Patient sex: F
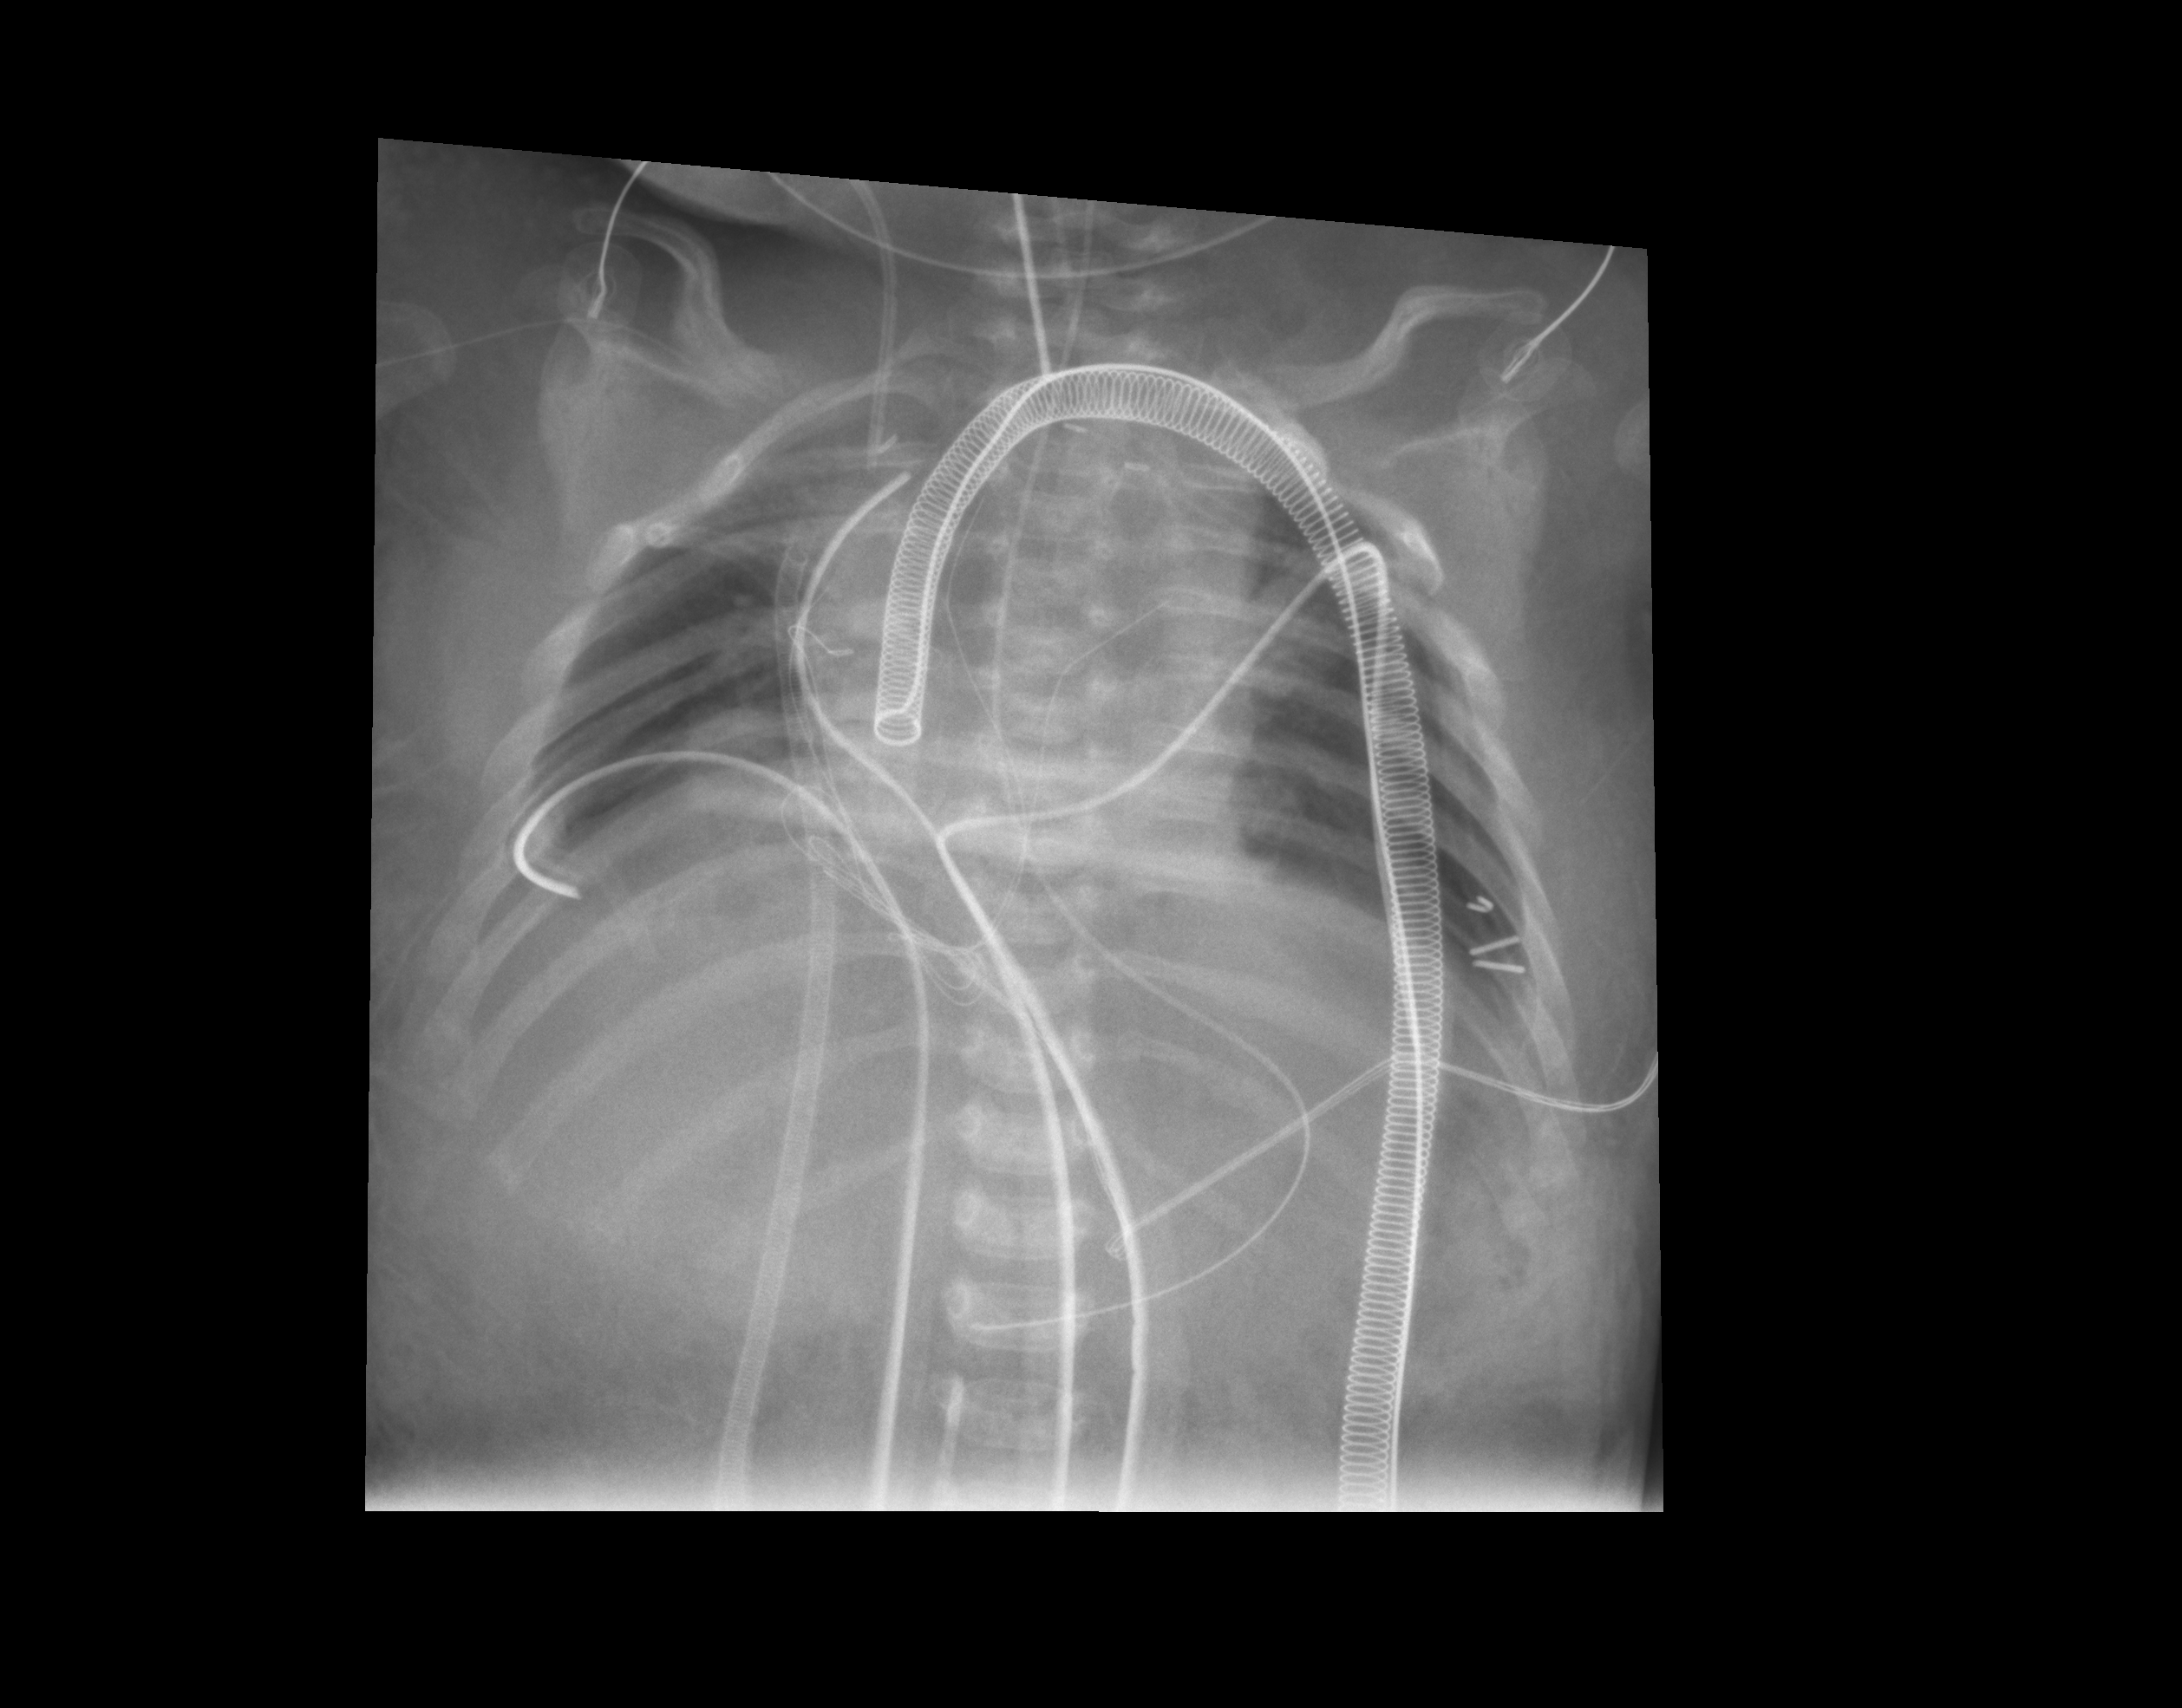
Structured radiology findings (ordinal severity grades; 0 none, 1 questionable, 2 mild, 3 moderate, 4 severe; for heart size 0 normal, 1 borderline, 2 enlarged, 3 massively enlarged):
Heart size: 0
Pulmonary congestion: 1
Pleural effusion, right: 0
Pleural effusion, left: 0
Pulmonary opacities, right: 0
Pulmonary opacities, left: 0
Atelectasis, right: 0
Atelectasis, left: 0